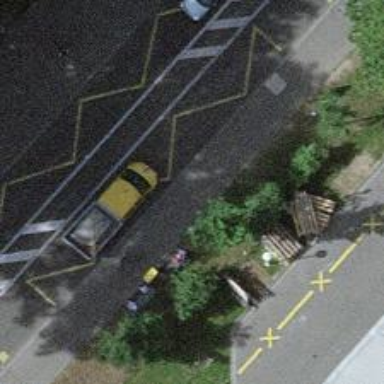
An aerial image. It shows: Public transport shelter.